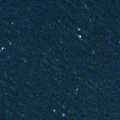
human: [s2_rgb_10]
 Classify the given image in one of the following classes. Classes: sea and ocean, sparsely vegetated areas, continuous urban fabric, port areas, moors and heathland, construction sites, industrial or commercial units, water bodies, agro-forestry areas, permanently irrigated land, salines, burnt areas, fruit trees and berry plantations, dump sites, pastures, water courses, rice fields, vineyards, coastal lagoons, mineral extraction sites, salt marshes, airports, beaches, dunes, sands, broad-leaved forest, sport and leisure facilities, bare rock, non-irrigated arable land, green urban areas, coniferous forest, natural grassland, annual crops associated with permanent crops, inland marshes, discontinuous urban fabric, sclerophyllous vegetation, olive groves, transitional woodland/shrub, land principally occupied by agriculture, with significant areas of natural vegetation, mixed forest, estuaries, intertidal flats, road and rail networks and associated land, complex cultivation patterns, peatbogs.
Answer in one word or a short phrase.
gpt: sea and ocean